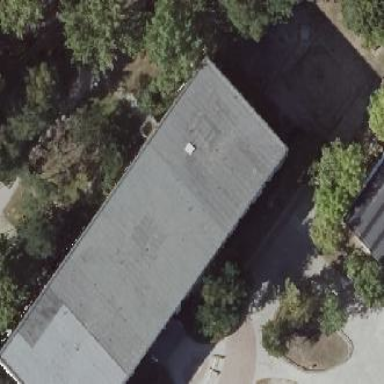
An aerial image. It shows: Flat-roofed school building.